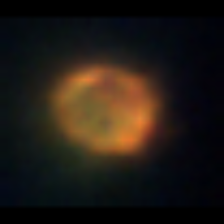
Taxon: NanoPlankton
Group: Other